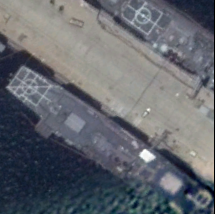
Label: destroyer